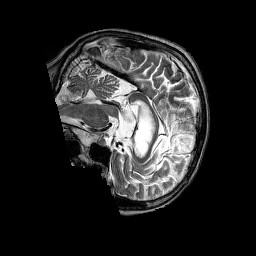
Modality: T2w
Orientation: sagittal
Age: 80
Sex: female
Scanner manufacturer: siemens
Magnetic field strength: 3 T
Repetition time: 3.2 s
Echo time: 0.213 s